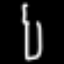
Label: fork